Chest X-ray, PA view. Patient: 67 years old, sex M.
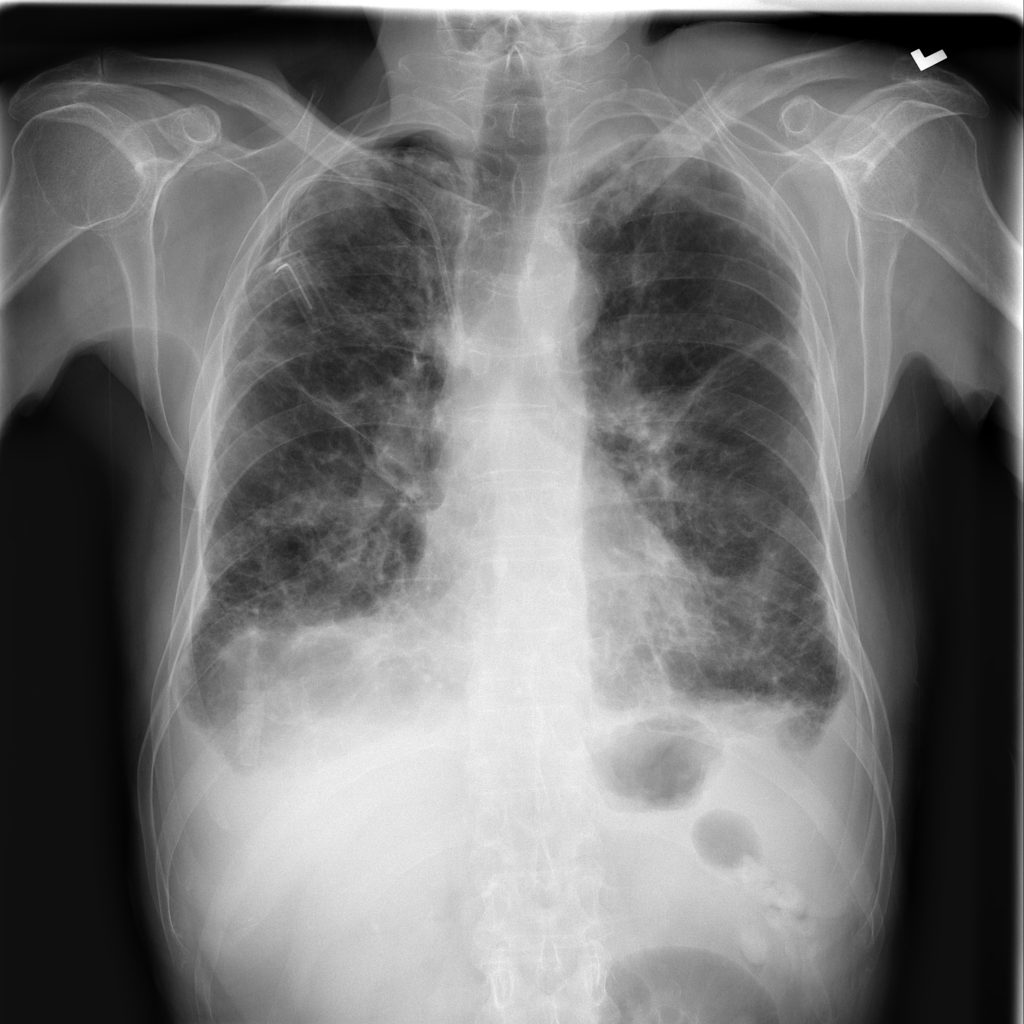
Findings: Effusion